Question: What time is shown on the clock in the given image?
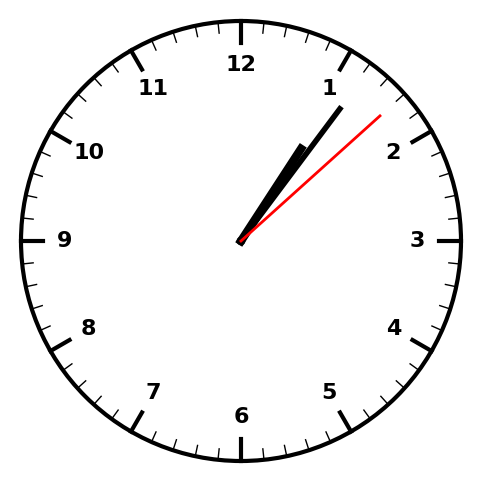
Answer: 01:06:08